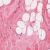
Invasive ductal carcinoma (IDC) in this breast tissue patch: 0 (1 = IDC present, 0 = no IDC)